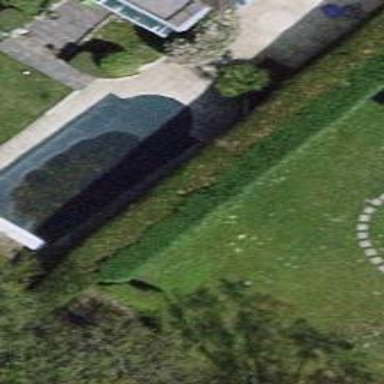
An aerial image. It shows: Swimming pool located in leisure land.